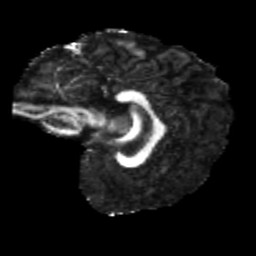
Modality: FA
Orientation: sagittal
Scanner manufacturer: siemens
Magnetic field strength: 3 T
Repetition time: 4 s
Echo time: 0.0594 s